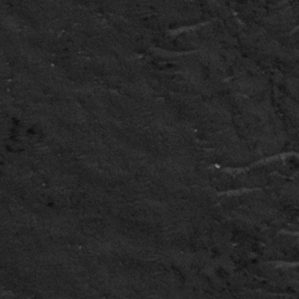
Label: frost